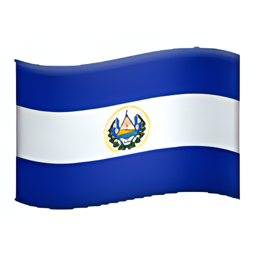
Name: flag for el salvador
Emoji: 🇸🇻
Group: Flags
Sub-group: country-flag